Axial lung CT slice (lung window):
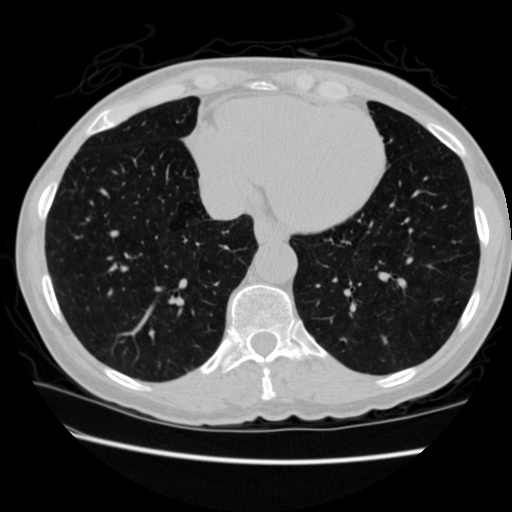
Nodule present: no